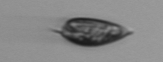
Label: Prorocentrum_triestinum